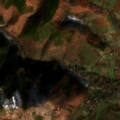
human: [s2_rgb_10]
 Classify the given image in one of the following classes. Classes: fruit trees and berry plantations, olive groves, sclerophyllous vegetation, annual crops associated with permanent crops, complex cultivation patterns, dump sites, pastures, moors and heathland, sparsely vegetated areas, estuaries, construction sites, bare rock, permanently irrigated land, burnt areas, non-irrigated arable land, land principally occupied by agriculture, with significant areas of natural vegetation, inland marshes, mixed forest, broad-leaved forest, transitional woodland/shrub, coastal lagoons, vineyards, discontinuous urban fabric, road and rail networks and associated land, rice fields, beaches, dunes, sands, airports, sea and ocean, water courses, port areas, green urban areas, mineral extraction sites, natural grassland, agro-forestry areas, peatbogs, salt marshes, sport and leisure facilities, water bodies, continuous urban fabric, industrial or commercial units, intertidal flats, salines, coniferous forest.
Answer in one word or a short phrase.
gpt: complex cultivation patterns, land principally occupied by agriculture, with significant areas of natural vegetation, broad-leaved forest, coniferous forest